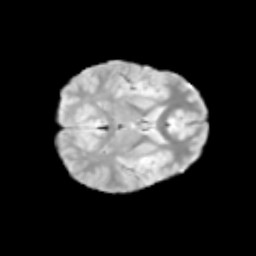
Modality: T2w
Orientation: axial
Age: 10
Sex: male
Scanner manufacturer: siemens
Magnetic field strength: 3 T
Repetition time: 3.8 s
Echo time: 0.07 s